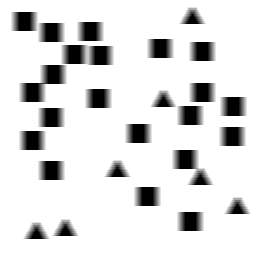
Squares: 21
Triangles: 7
Stars: 0
Total shapes: 28